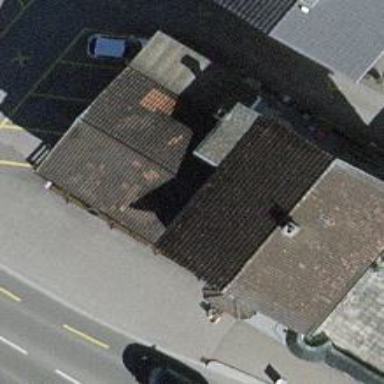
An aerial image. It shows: Cafe.